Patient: sex M, age 60
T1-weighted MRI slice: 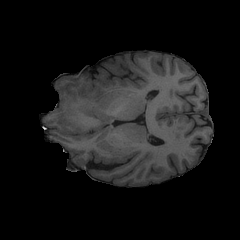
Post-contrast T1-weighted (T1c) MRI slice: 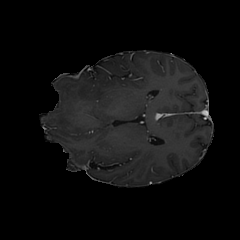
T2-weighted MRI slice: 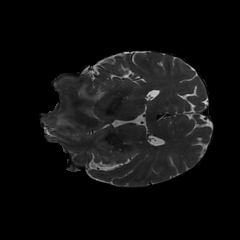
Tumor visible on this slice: yes
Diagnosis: Glioblastoma, IDH-wildtype
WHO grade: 4